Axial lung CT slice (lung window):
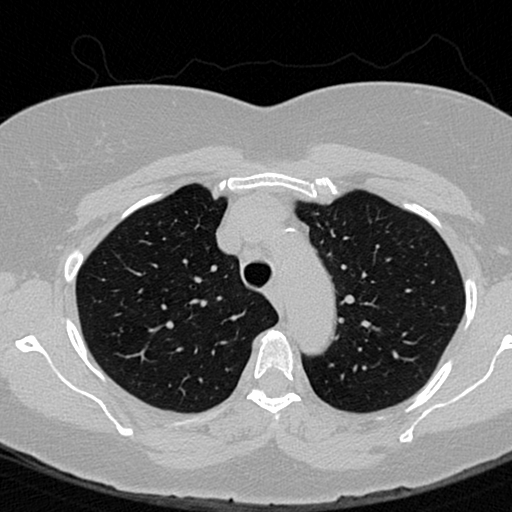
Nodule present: no